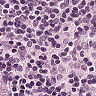
Metastatic tissue present: no